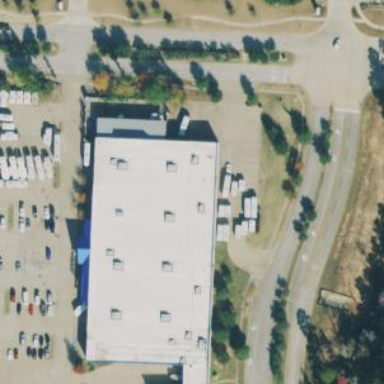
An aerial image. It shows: Outdoor shop located within building.